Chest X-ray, AP view. Patient: 66 years old, sex M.
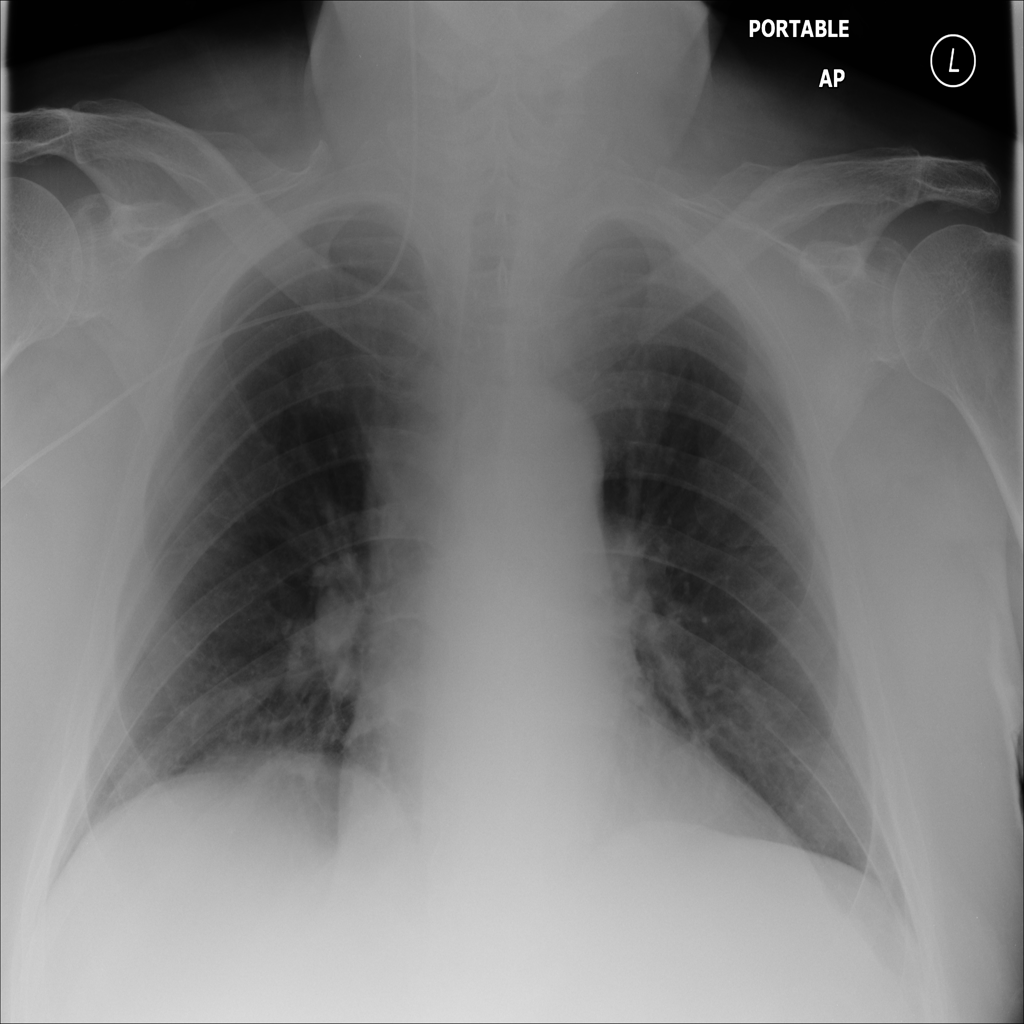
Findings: No Finding